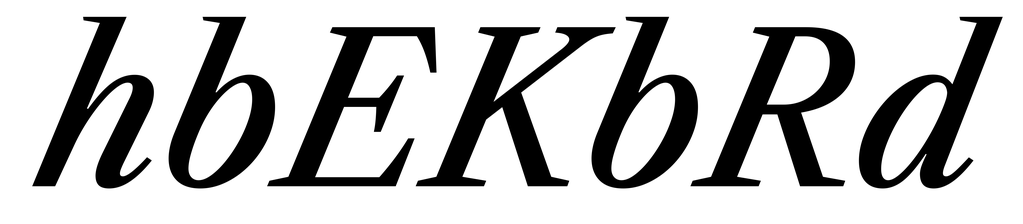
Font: LibreCaslonText-Italic_Medium_Italic